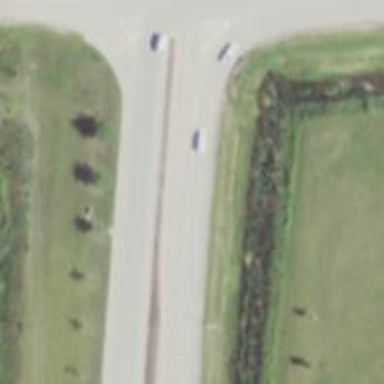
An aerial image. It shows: Asphalt road designated as trunk highway.